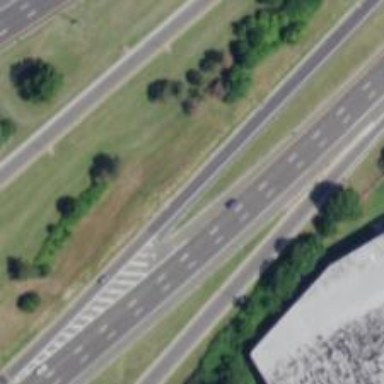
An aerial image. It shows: Trunk link highway.